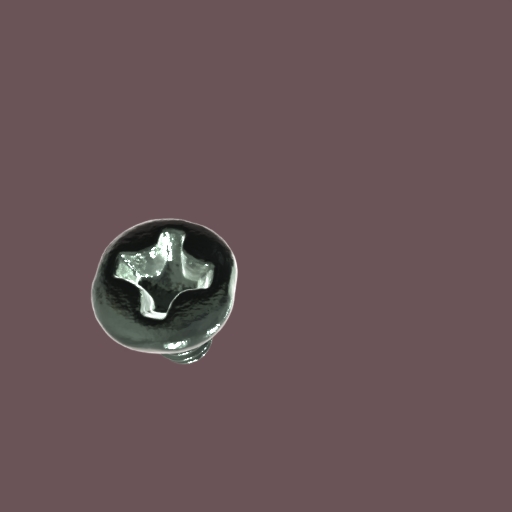
Label: screw